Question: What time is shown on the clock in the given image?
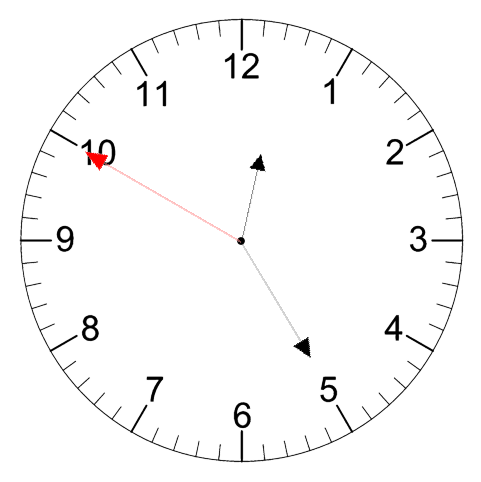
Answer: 12:24:50